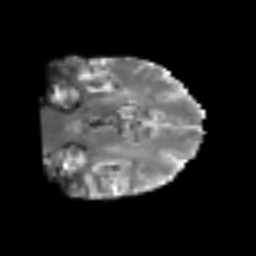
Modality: T2w
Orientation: coronal
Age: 56
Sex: male
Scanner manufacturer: siemens
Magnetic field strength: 3 T
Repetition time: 6.1 s
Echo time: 0.101 s